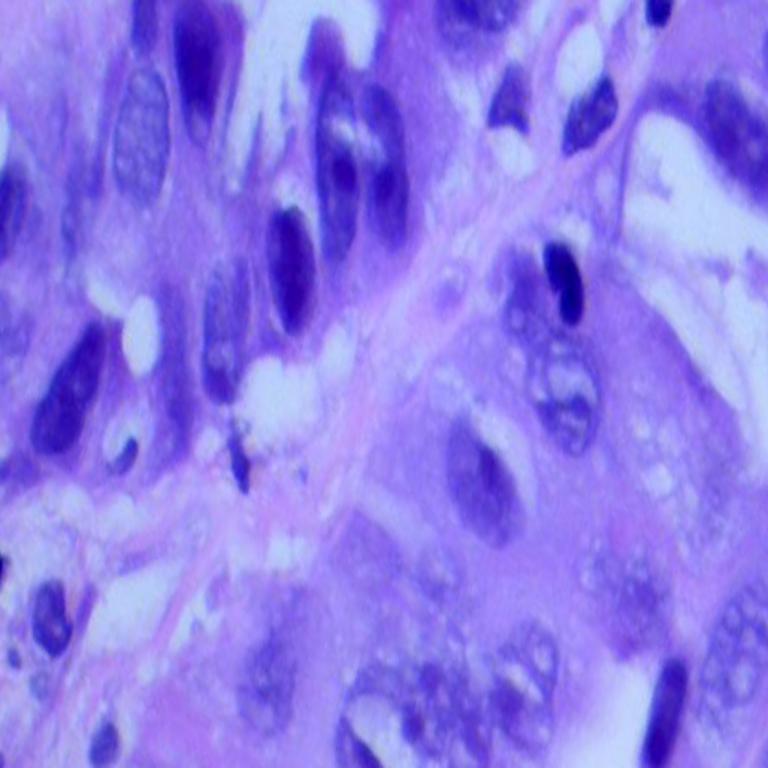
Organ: lung
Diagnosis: adenocarcinomas